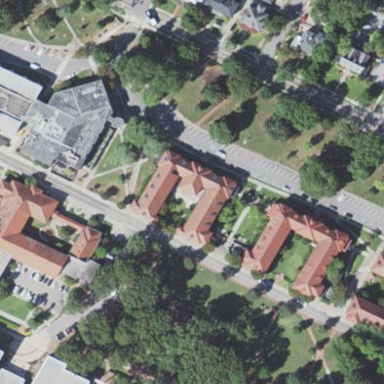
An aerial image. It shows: Dormitory building.